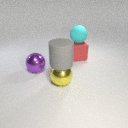
large purple metal sphere to the left of large yellow metal sphere